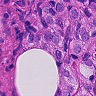
Metastatic tissue present: yes